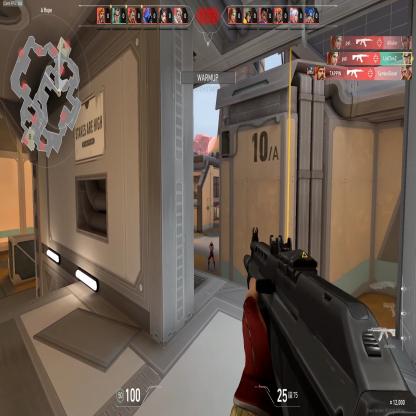
Label: enemy